Question: I am a computer science student, an so do not have much experience with the C++ language (considering it is my first semester using this language,) or coding for that matter.
I was given an assignment to read integers from a text file in the simple form of:
'''
19 3 -2 9 14 4
5 -9 -10 3
.
.
.
'''
This sent me of on a journey to understand I/O operators better, since I am required to do certain things with this stream (duh.)
I was looking everywhere and could not find a simple explanation as to how does the extract>> operator works internally. Let me clarify my question:
I know that the extractor>> operator would extract one continues element until it hits space, tab, or newline. What I try to figure out is, where would the pointer(?) or read-location(?) be AFTER it extracts an element. Will it be on the last char of the element just removed or was it removed and therefore gone? will it be on the space/tab/'
' character itself? Perhaps the beginning of the next element to extract?
I hope I was clear enough. I lack all the appropriate jargon to describe my problem clearer.
---
---
<URL> and an sstring.
---
SOLUTION:
For the sake of answering my , of how operator>> works, I had to accept Ben Voigt's answer as the best one.
I have used the other solutions suggested here (using an sstring for each line) and they did work! (you can see it in my previous question's link) However, I implemented another solution using Ben's answer and it also worked:
'''
.
.
.
if(readFile.is_open()) {
while (readFile >> newInput) {
char isNewLine = readFile.get(); //get() the next char after extraction
if(isNewLine == '
') //This is just a test!
cout << isNewLine; //If it's a newline, feed a newline.
else
cout << "X" << isNewLine; //Else, show X & feed a space or tab
lineSum += newInput;
allSum += newInput;
intCounter++;
minInt = min(minInt, newInput);
maxInt = max(maxInt, newInput);
if(isNewLine == '
') {
lineCounter++;
statFile << "The sum of line " << lineCounter
<< " is: " << lineSum << endl;
lineSum = 0;
}
}
.
.
.
'''
With no regards to my numerical values, the form is correct! Both spaces and '
's were catched:

Thank you Ben Voigt :)
Nonetheless, this solution is very format dependent and is very fragile. If any of the lines has anything else before '
' (like space or tab), the code will miss the newline char. Therefore, the other solution, using getline() and sstrings, is much more reliable.
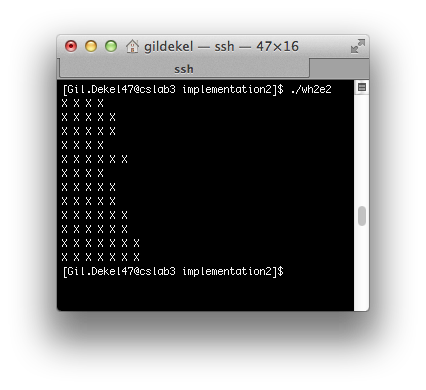
Answer: After extraction, the stream pointer will be placed on the whitespace that caused extraction to terminate (or other illegal character, in which case the failbit will also be set).
This doesn't really matter though, since you aren't responsible for skipping over that whitespace. The next extraction will ignore whitespaces until it finds valid data.
In summary:
- -
There's also the 'noskipws' modifier which can be used to change the default behavior.